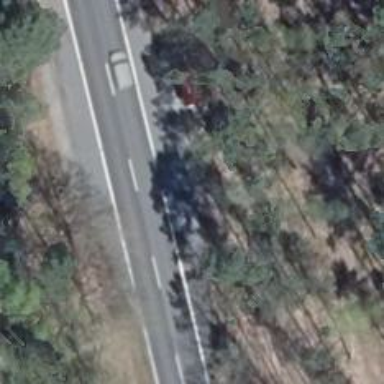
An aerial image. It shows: Primary road with asphalt surface.